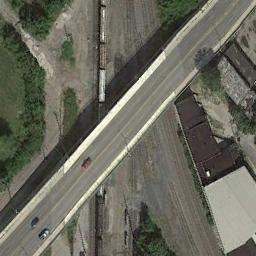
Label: overpass